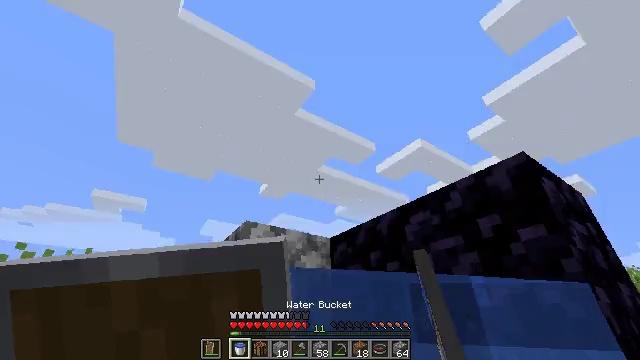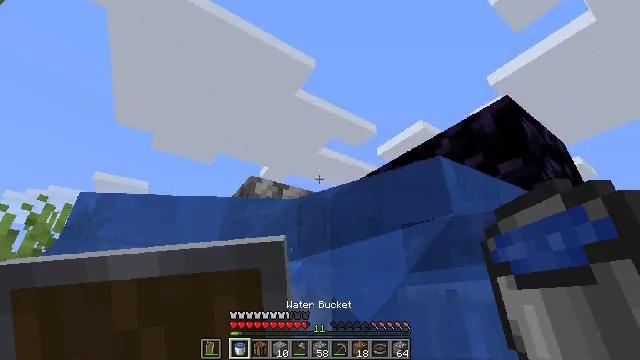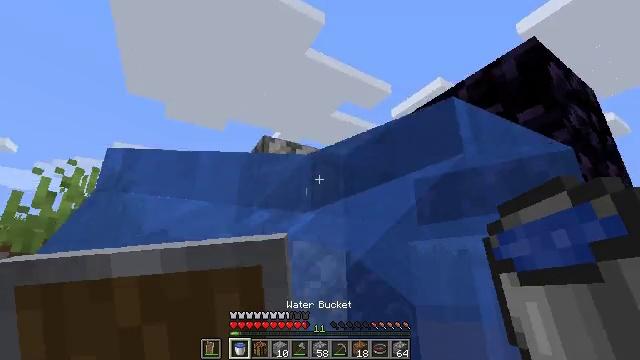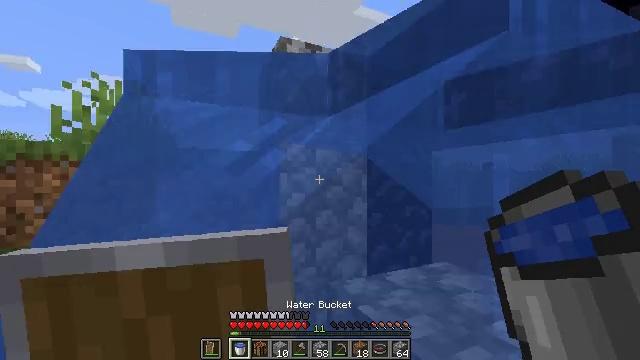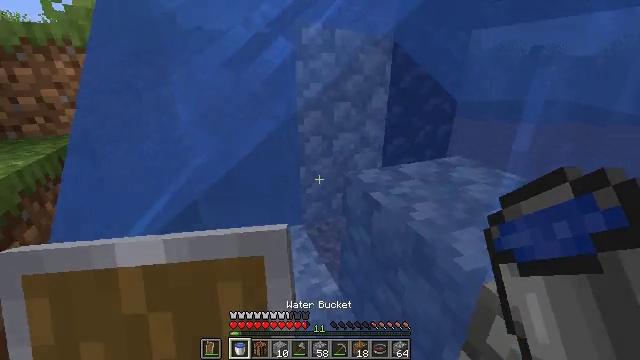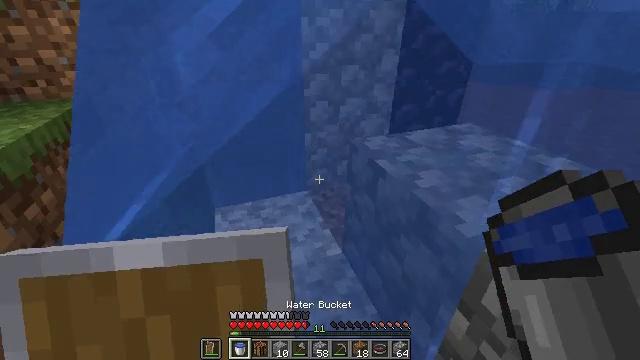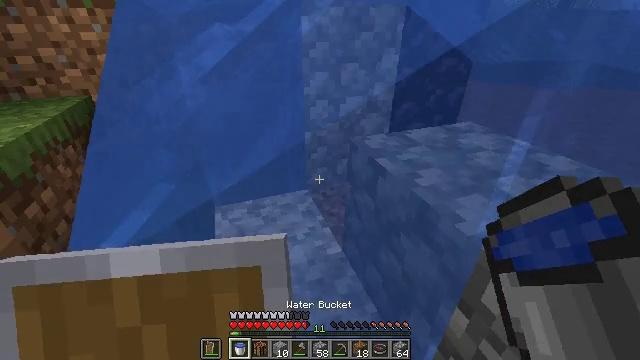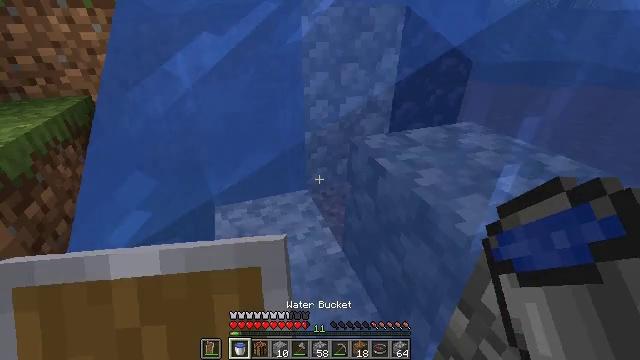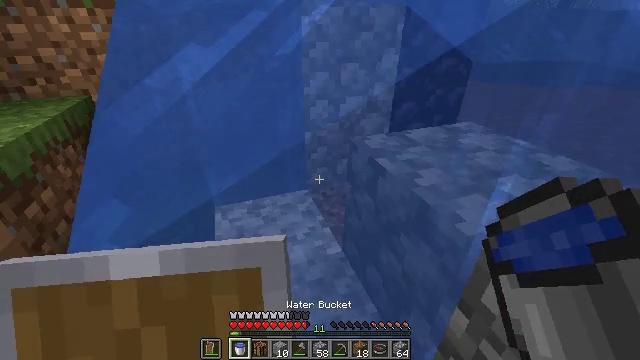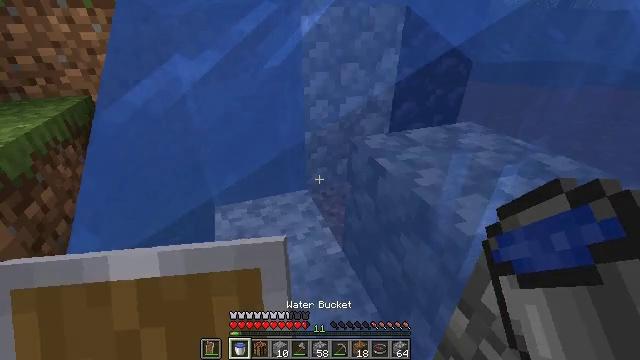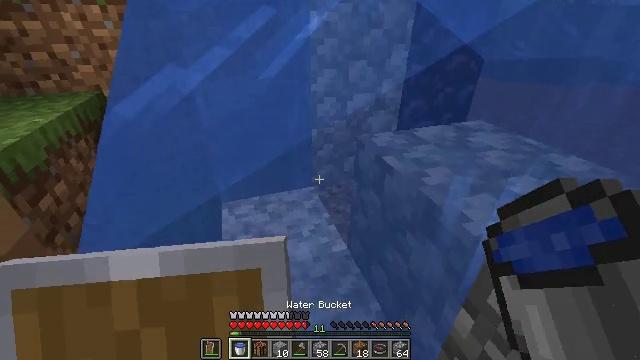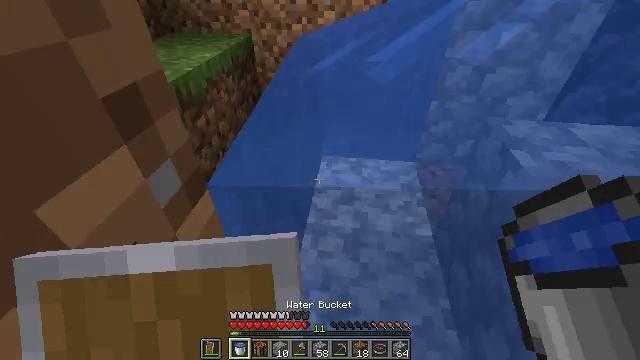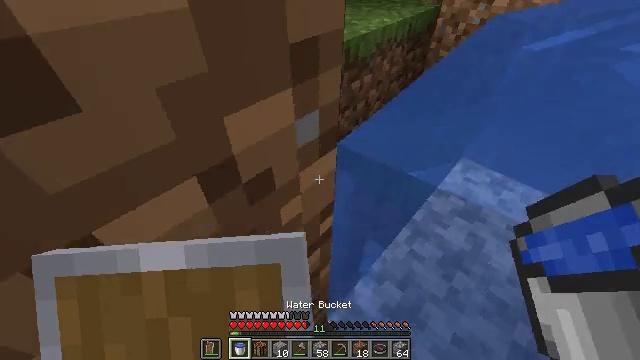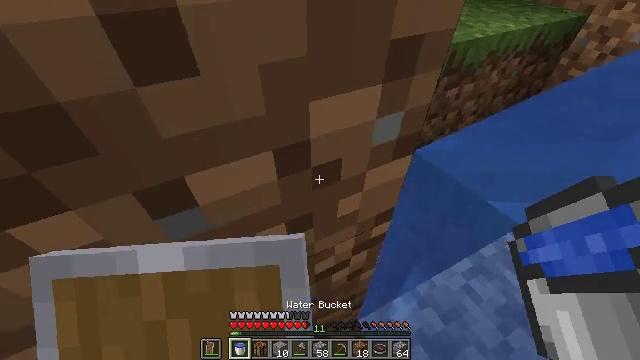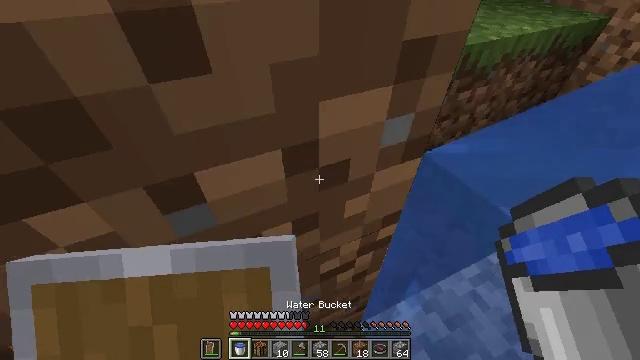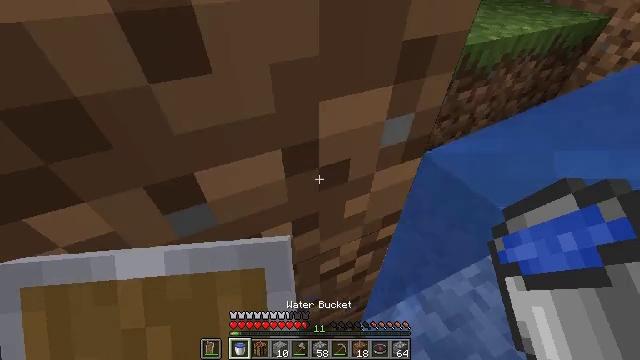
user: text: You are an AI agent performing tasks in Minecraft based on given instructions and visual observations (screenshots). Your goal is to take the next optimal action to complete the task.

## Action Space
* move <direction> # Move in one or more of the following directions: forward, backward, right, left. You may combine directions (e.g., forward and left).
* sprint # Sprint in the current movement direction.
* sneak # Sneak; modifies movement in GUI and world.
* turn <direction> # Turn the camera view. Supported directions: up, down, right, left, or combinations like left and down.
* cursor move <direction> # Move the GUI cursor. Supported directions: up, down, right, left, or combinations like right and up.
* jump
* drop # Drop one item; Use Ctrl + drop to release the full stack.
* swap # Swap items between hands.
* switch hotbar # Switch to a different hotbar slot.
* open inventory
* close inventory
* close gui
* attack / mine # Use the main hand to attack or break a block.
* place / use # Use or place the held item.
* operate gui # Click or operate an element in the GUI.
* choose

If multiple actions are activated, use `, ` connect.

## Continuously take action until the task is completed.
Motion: motion action
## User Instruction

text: Digging the cobblestone underground.
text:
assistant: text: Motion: turn down
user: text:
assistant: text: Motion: turn left and down
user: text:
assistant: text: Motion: turn left and down
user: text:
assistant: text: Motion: turn left and down
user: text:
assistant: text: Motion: turn left and down
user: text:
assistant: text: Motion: no_op
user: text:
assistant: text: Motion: no_op
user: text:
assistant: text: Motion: no_op
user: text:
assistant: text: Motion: no_op
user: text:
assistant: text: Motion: turn left
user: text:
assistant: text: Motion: turn left and down
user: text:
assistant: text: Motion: turn left and down
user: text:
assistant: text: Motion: turn left and down
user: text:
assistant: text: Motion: turn left
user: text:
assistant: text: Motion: no_op
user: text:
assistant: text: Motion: no_op
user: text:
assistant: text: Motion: turn left
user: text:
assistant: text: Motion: turn left
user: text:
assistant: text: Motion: turn left
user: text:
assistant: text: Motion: move forward
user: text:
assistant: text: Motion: move forward
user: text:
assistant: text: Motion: move forward
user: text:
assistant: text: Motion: move forward, jump
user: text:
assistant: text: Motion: move forward, jump
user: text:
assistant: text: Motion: move forward, jump
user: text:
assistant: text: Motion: move forward, turn right, jump
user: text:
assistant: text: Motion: move forward, turn right and down, jump
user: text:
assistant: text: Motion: move forward, turn right and down, jump
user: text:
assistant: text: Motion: move forward, turn right and down
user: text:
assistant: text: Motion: turn right and down